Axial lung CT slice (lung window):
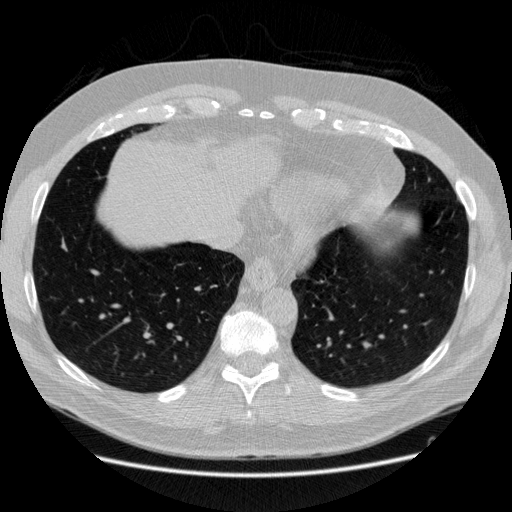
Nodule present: no